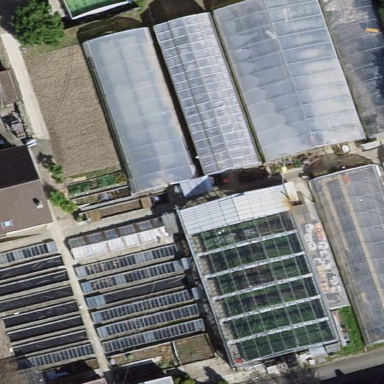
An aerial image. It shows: Greenhouse.